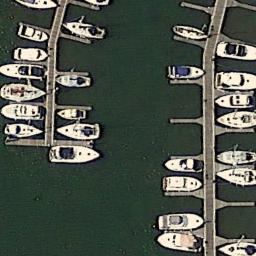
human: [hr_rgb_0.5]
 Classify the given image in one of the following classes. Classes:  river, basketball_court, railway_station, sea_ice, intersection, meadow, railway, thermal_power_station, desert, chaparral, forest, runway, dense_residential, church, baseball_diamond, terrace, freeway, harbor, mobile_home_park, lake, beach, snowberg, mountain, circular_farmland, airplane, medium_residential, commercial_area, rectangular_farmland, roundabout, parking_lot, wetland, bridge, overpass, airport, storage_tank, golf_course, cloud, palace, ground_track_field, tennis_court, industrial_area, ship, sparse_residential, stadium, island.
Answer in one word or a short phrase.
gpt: harbor